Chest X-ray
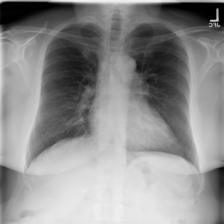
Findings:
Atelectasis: negative
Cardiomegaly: negative
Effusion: negative
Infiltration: negative
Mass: negative
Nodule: negative
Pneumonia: negative
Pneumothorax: negative
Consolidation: negative
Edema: negative
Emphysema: negative
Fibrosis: negative
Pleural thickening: negative
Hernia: negative